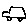
Label: car